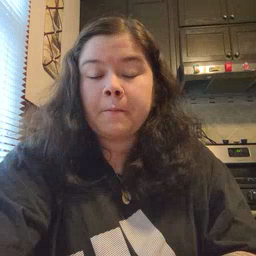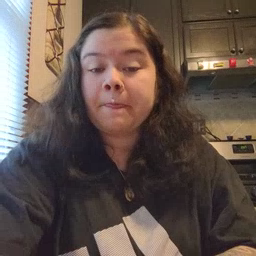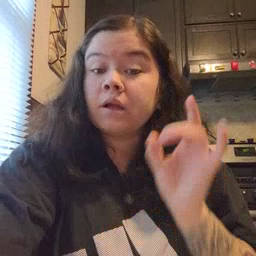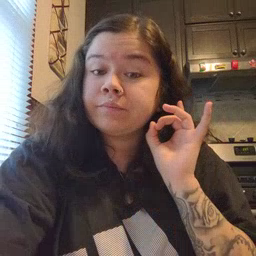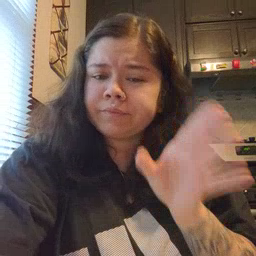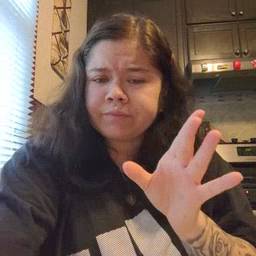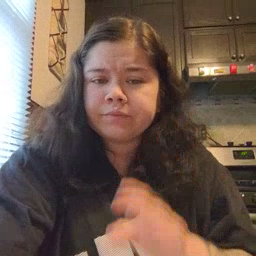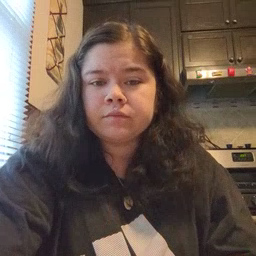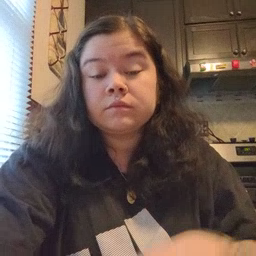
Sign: hate